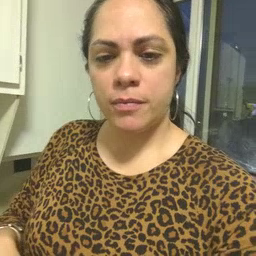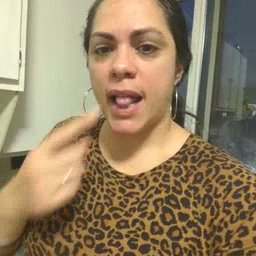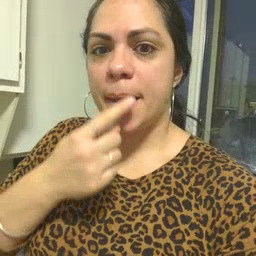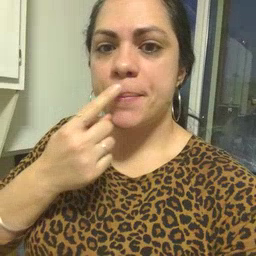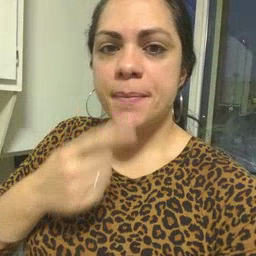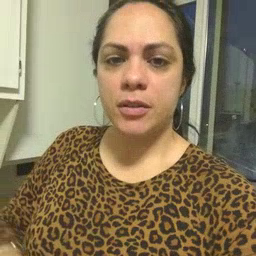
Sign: lips